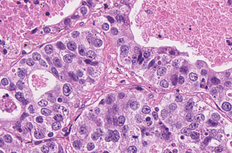
Tumor epithelial tissue: yes
Tumor-associated stroma tissue: yes
Normal tissue: no